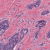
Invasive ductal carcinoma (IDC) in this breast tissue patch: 1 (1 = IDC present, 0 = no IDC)